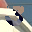
Label: 3